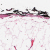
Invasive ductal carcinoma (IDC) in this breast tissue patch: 0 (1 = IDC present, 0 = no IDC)